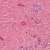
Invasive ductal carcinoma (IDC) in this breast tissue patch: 1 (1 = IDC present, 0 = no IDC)